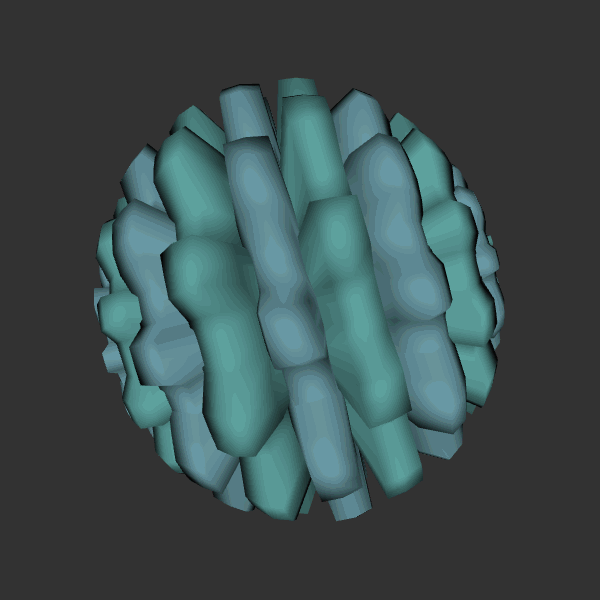
Background: dark